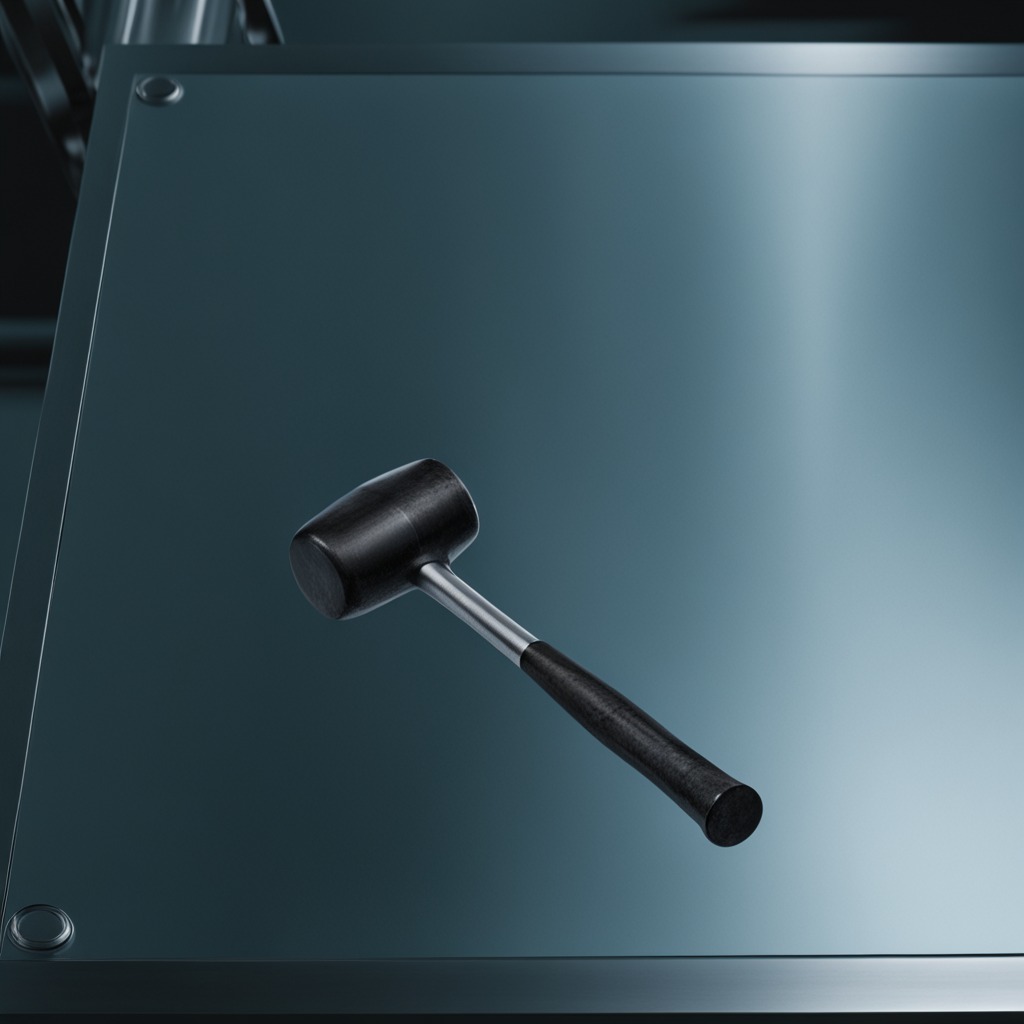
A hammer is lying on the metal table in the machine shop under fluorescent lights.